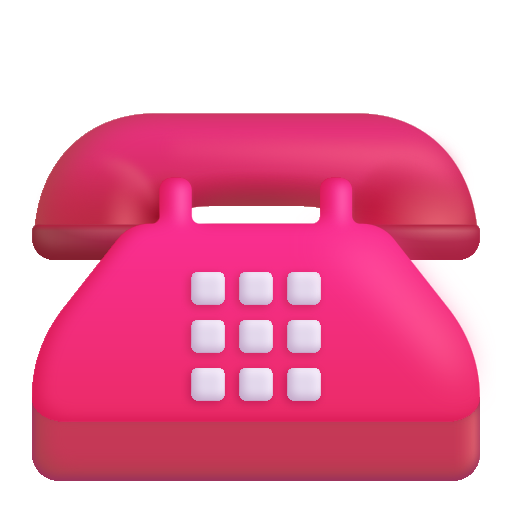
telephone color